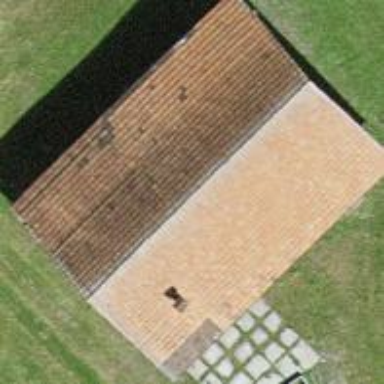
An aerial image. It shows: Farm auxiliary building with gabled roof.